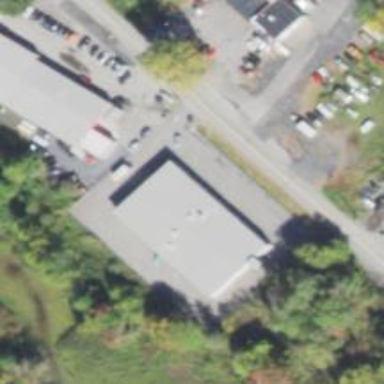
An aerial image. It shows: Storage rental shop.